Field crop: maize
Growth stage: 2
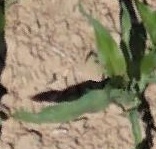
Species: maize